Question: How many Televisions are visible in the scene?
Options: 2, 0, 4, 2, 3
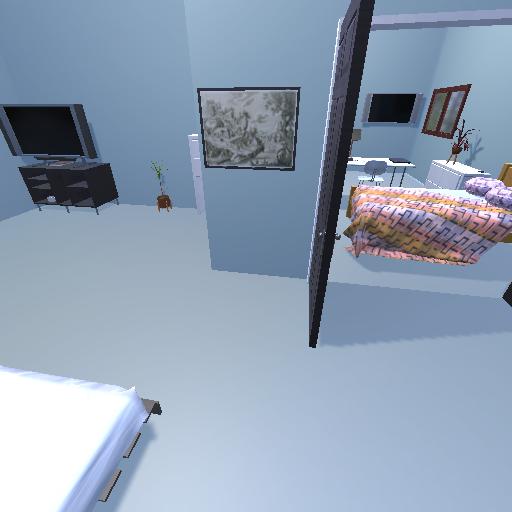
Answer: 2